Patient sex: F
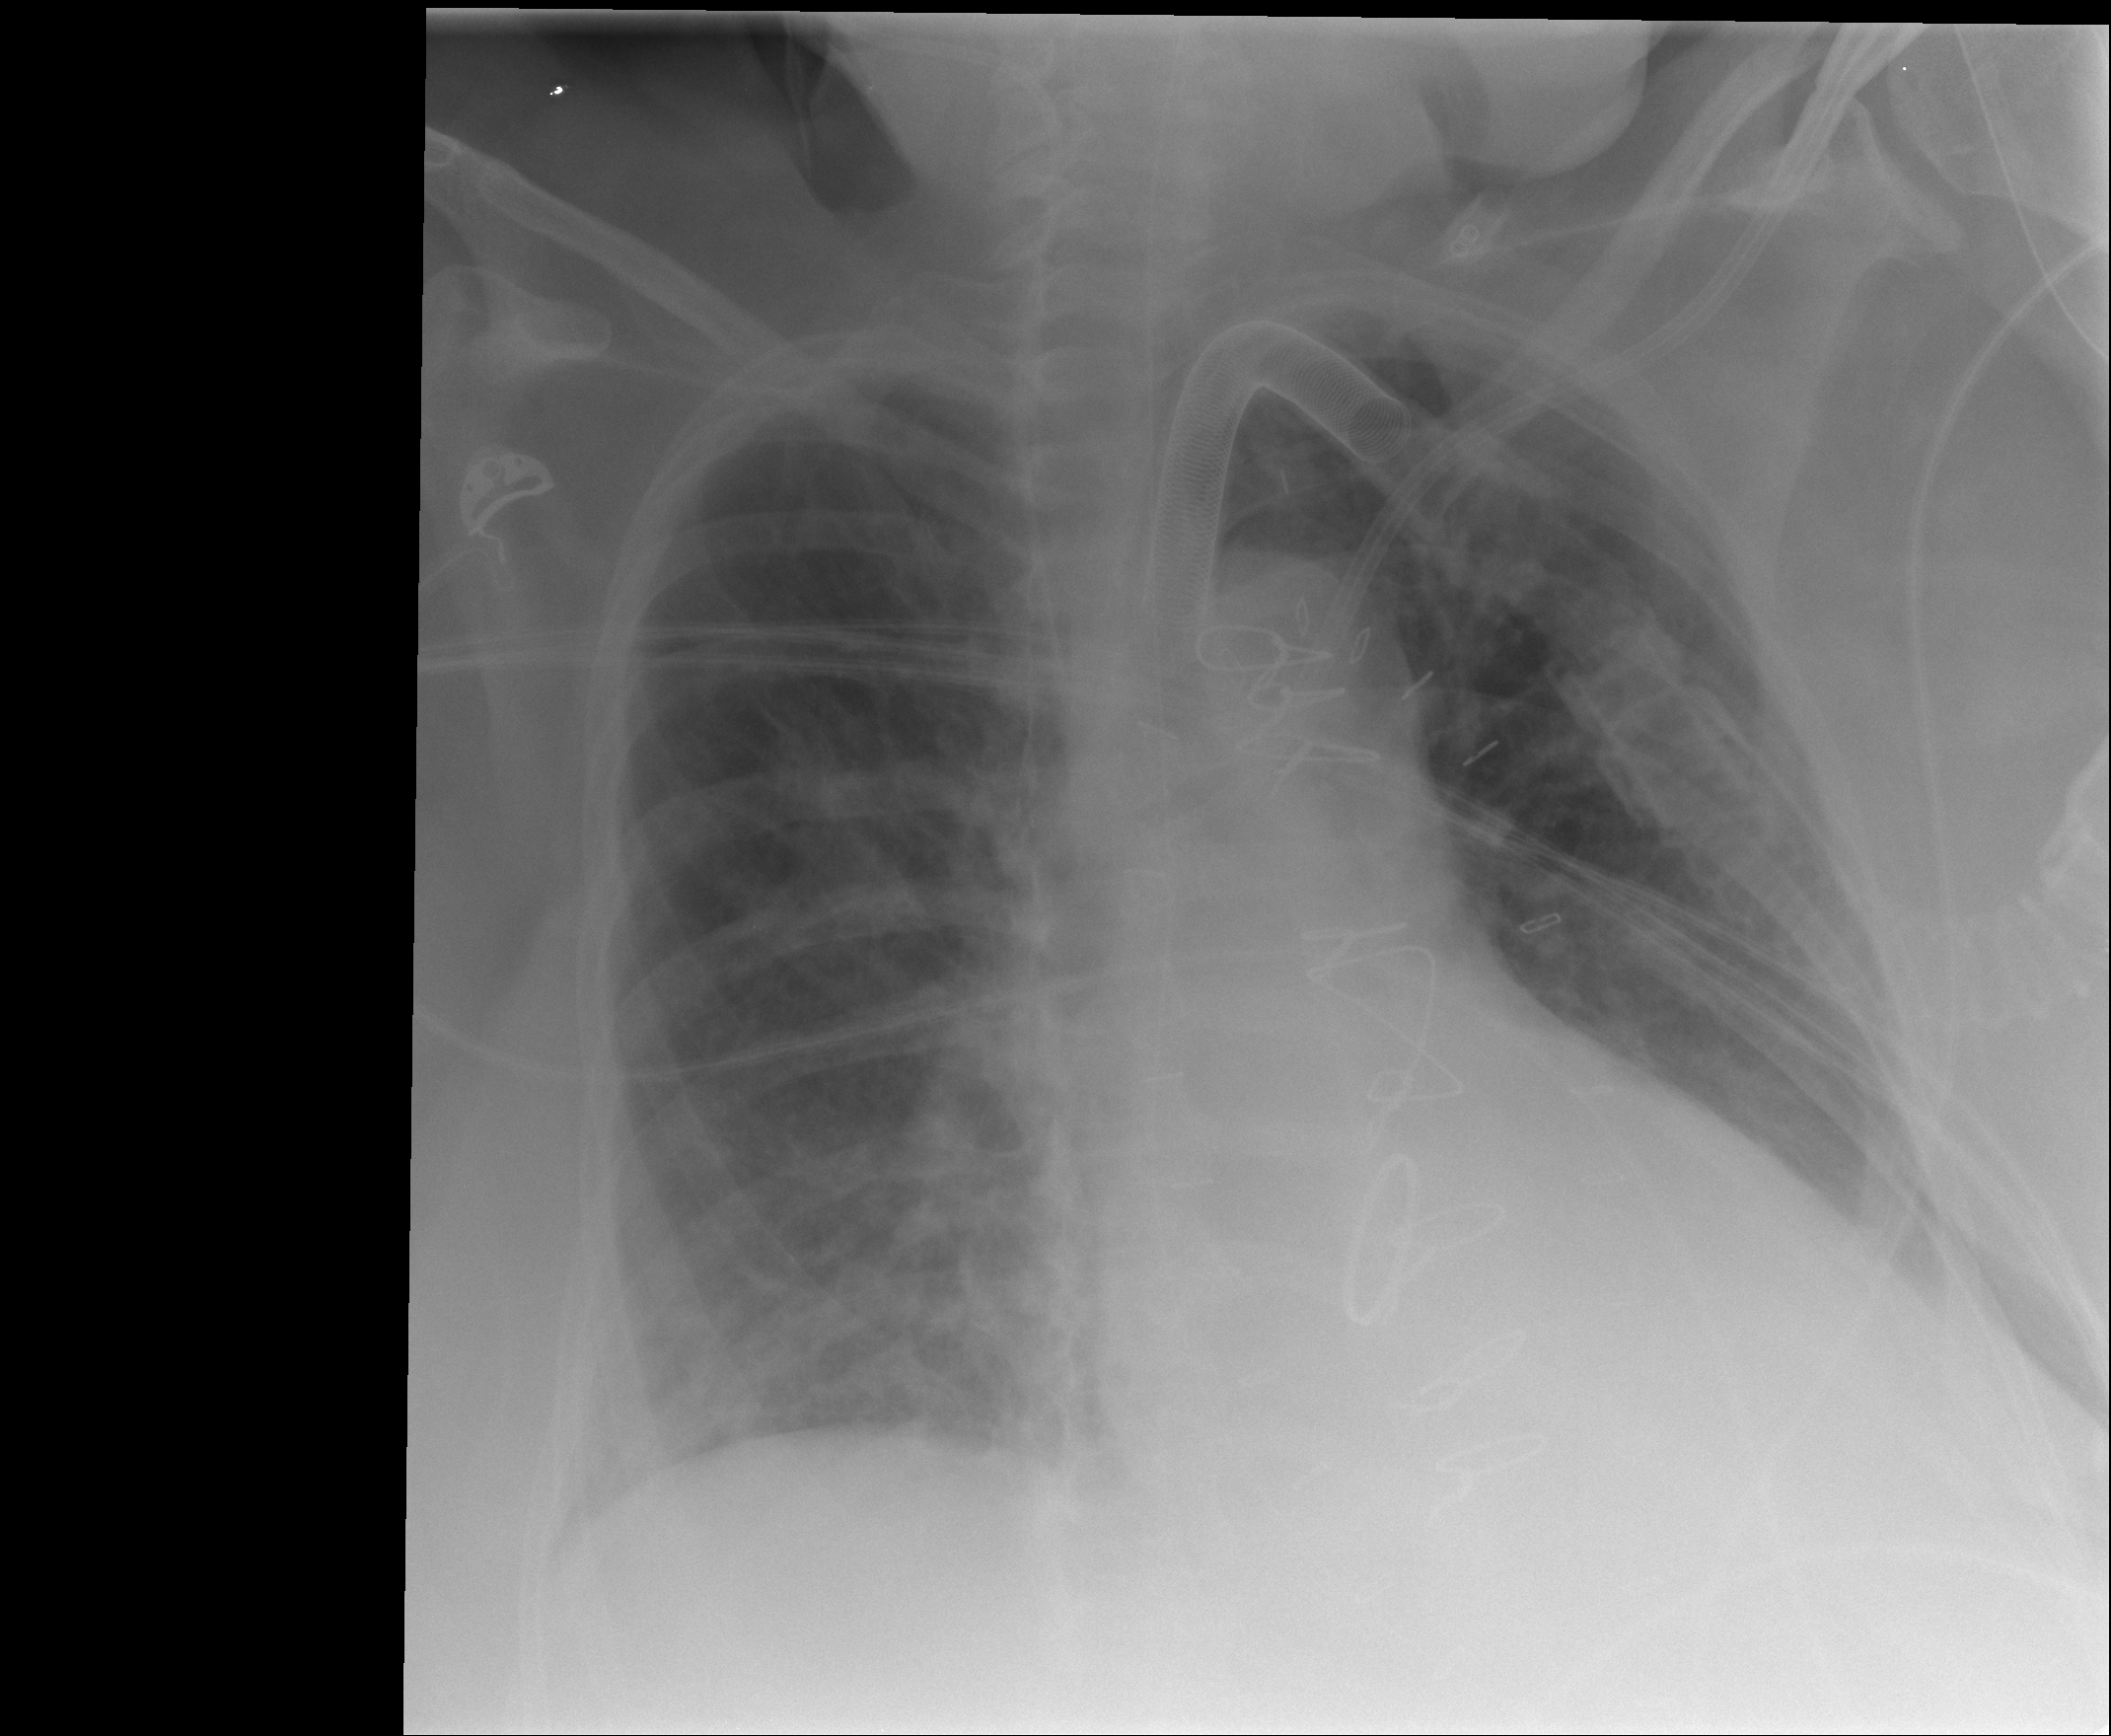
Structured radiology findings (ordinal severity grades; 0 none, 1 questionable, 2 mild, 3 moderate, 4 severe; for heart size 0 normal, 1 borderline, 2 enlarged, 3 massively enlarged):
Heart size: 2
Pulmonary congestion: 2
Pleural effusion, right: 0
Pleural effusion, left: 0
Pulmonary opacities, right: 1
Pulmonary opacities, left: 1
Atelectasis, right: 2
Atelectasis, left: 2